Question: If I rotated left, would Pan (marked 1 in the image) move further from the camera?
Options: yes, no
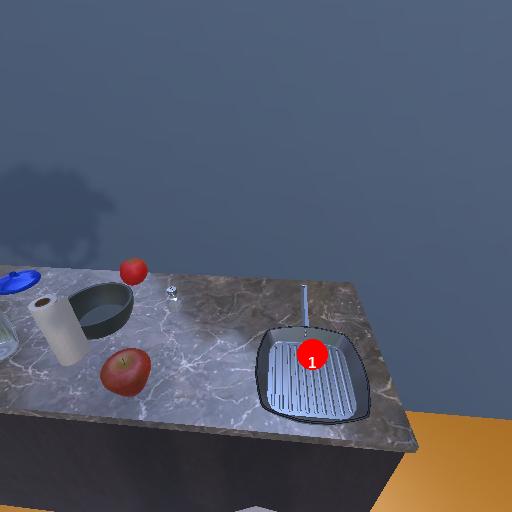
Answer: yes